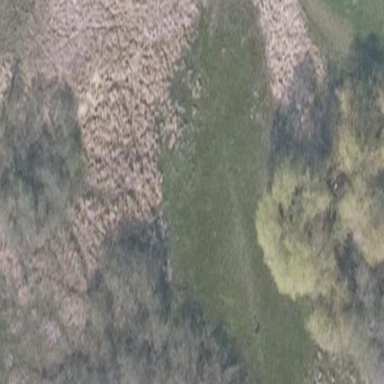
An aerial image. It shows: Pond with natural water.